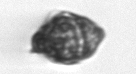
Label: Kryptoperidinium_triquetrum